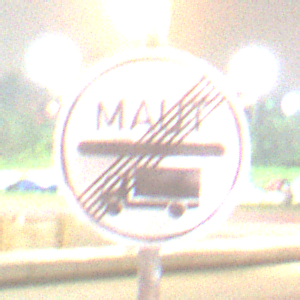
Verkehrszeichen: EndeMautpflicht
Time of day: Night
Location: Outdoor (Urban)
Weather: PartlyCloudy
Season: NotSpecified
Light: Artificial